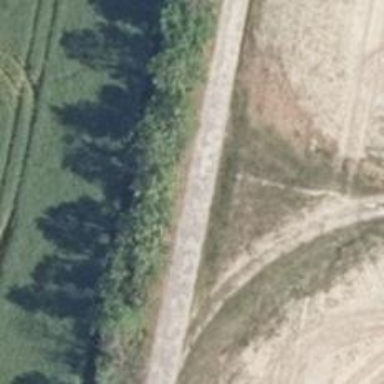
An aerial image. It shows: Paved track with grade2 tracktype.